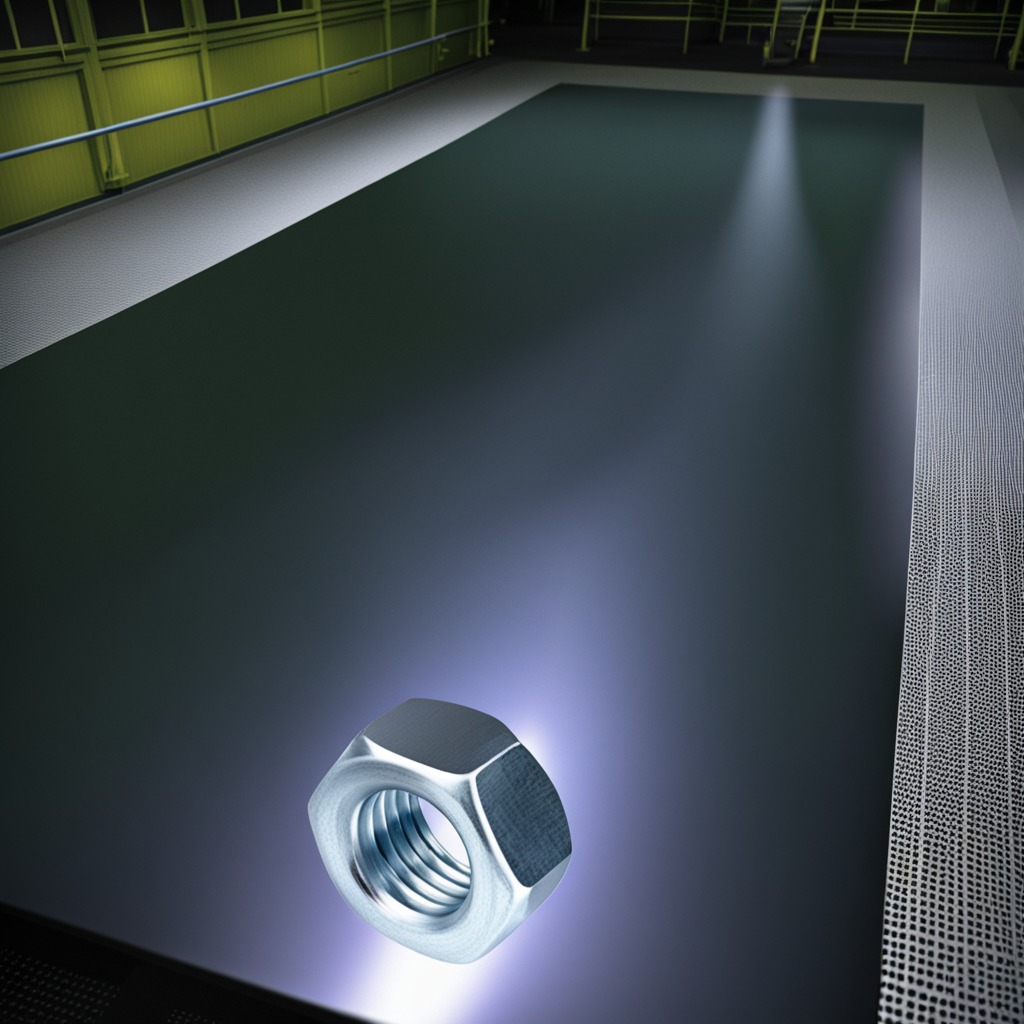
A metal nut is lying on a clean empty table in a railway signal maintenance room lit by harsh overhead fluorescents.